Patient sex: M
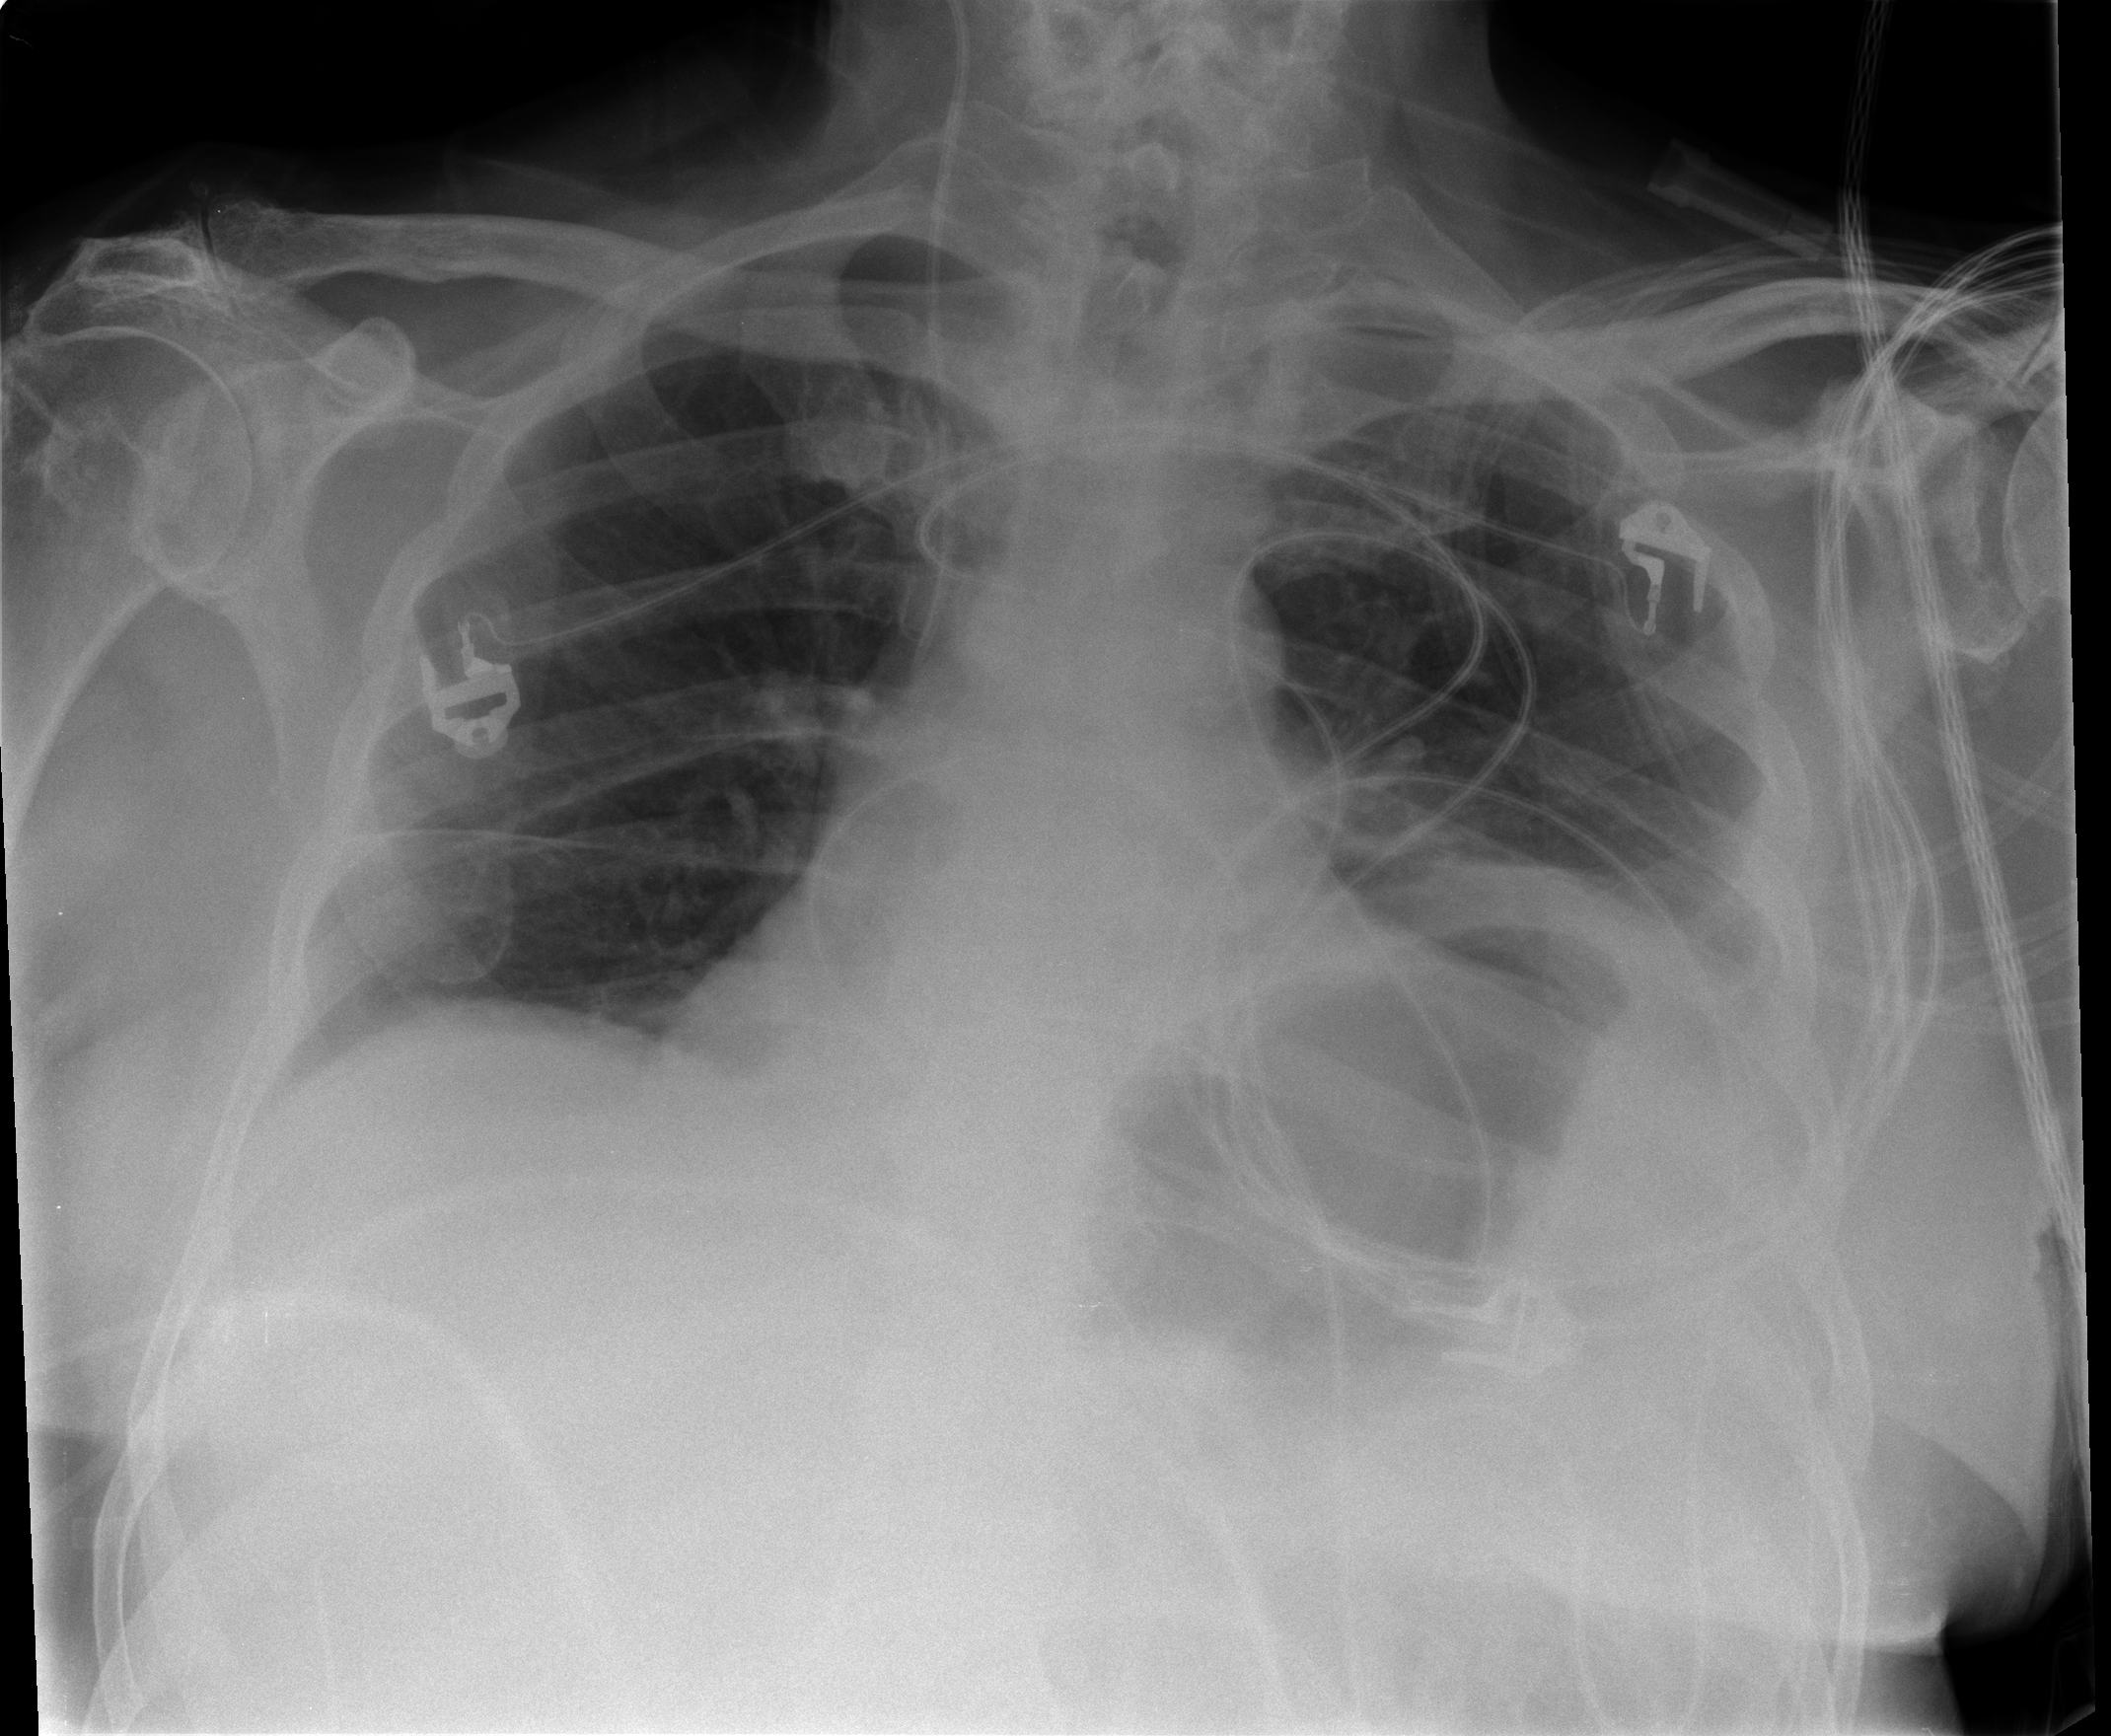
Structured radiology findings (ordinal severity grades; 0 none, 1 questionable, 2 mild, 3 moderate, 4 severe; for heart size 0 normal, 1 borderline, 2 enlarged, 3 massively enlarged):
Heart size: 2
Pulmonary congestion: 0
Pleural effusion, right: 0
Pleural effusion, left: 2
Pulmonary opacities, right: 0
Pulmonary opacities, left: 1
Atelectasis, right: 0
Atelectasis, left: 2